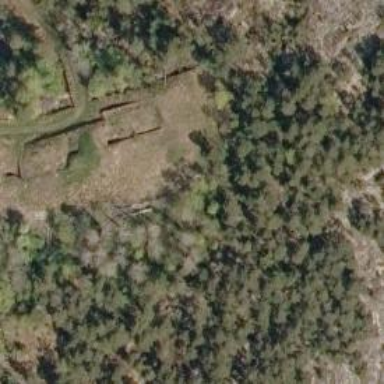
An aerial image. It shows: Castle with historical significance.